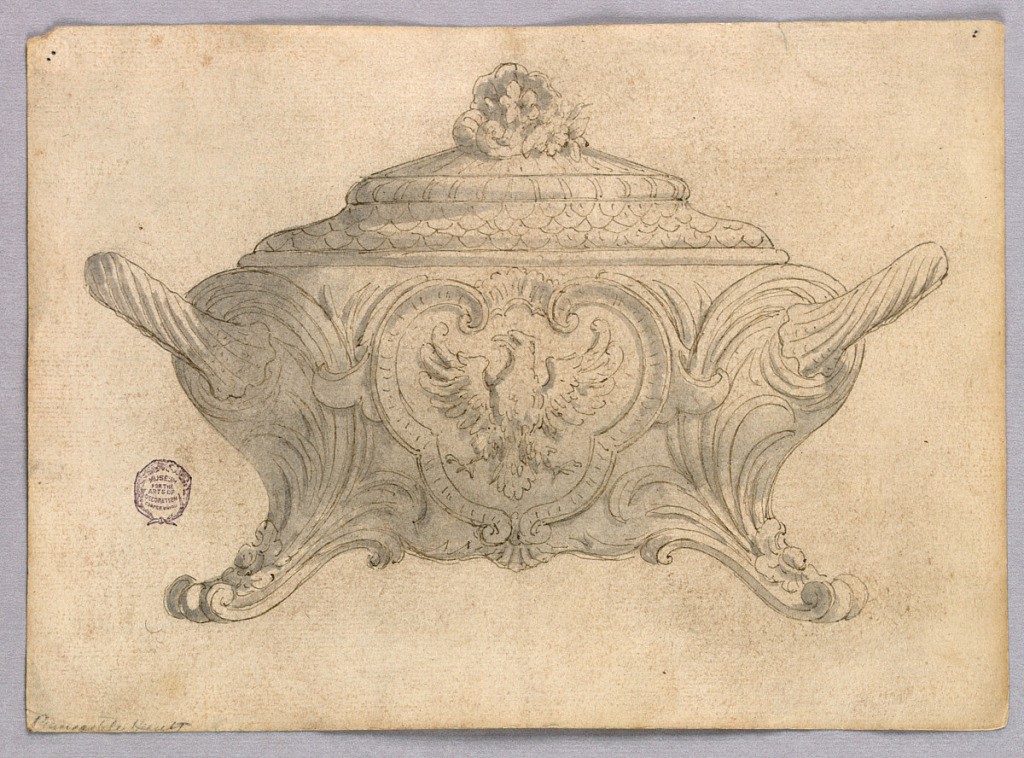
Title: Design for a Tureen
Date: early 19th century
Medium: Pen and ink, brush and wash on paper
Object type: Drawing
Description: Elevation of a tureen with scrolling feet. Body decorated with a cartouche enclosing an eagle. Floral finial.